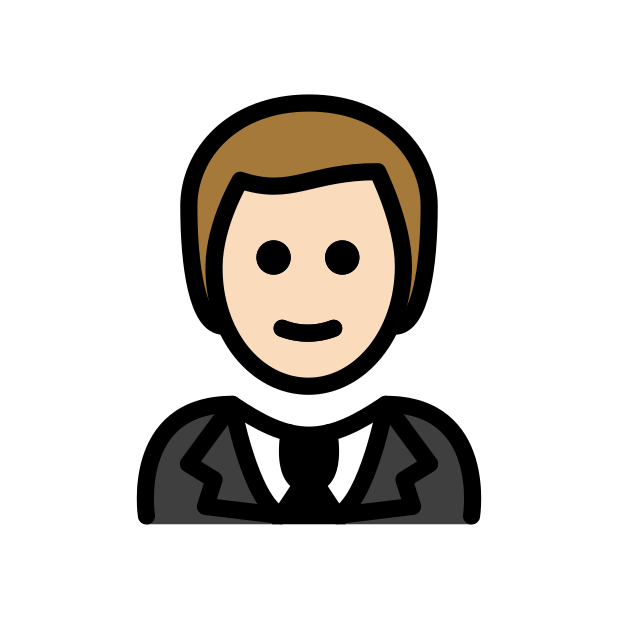
man in tuxedo: light skin tone